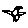
Label: bird